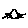
Label: cat